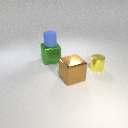
large green metal cube below small blue rubber cylinder